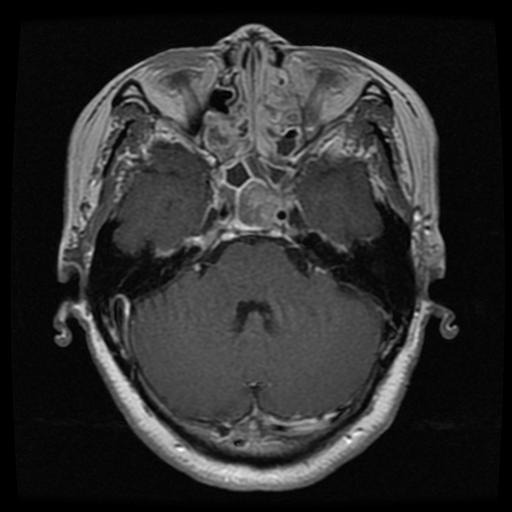
Label: pituitary